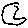
Label: moon